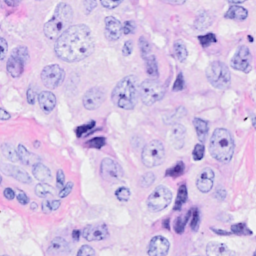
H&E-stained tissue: Breast